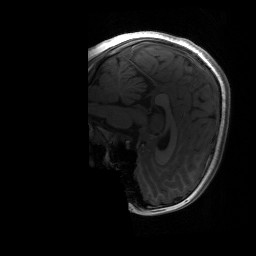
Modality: T1w
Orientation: sagittal
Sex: female
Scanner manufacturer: siemens
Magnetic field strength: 3 T
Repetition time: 1.9 s
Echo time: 0.00243 s